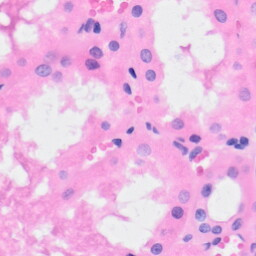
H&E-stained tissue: Kidney